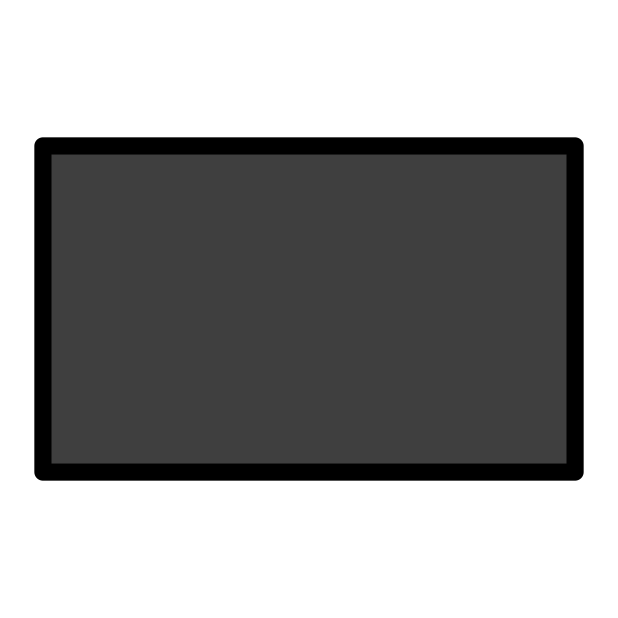
Emoji: ▬
Name: black rectangle
Unicode: 0x25ac